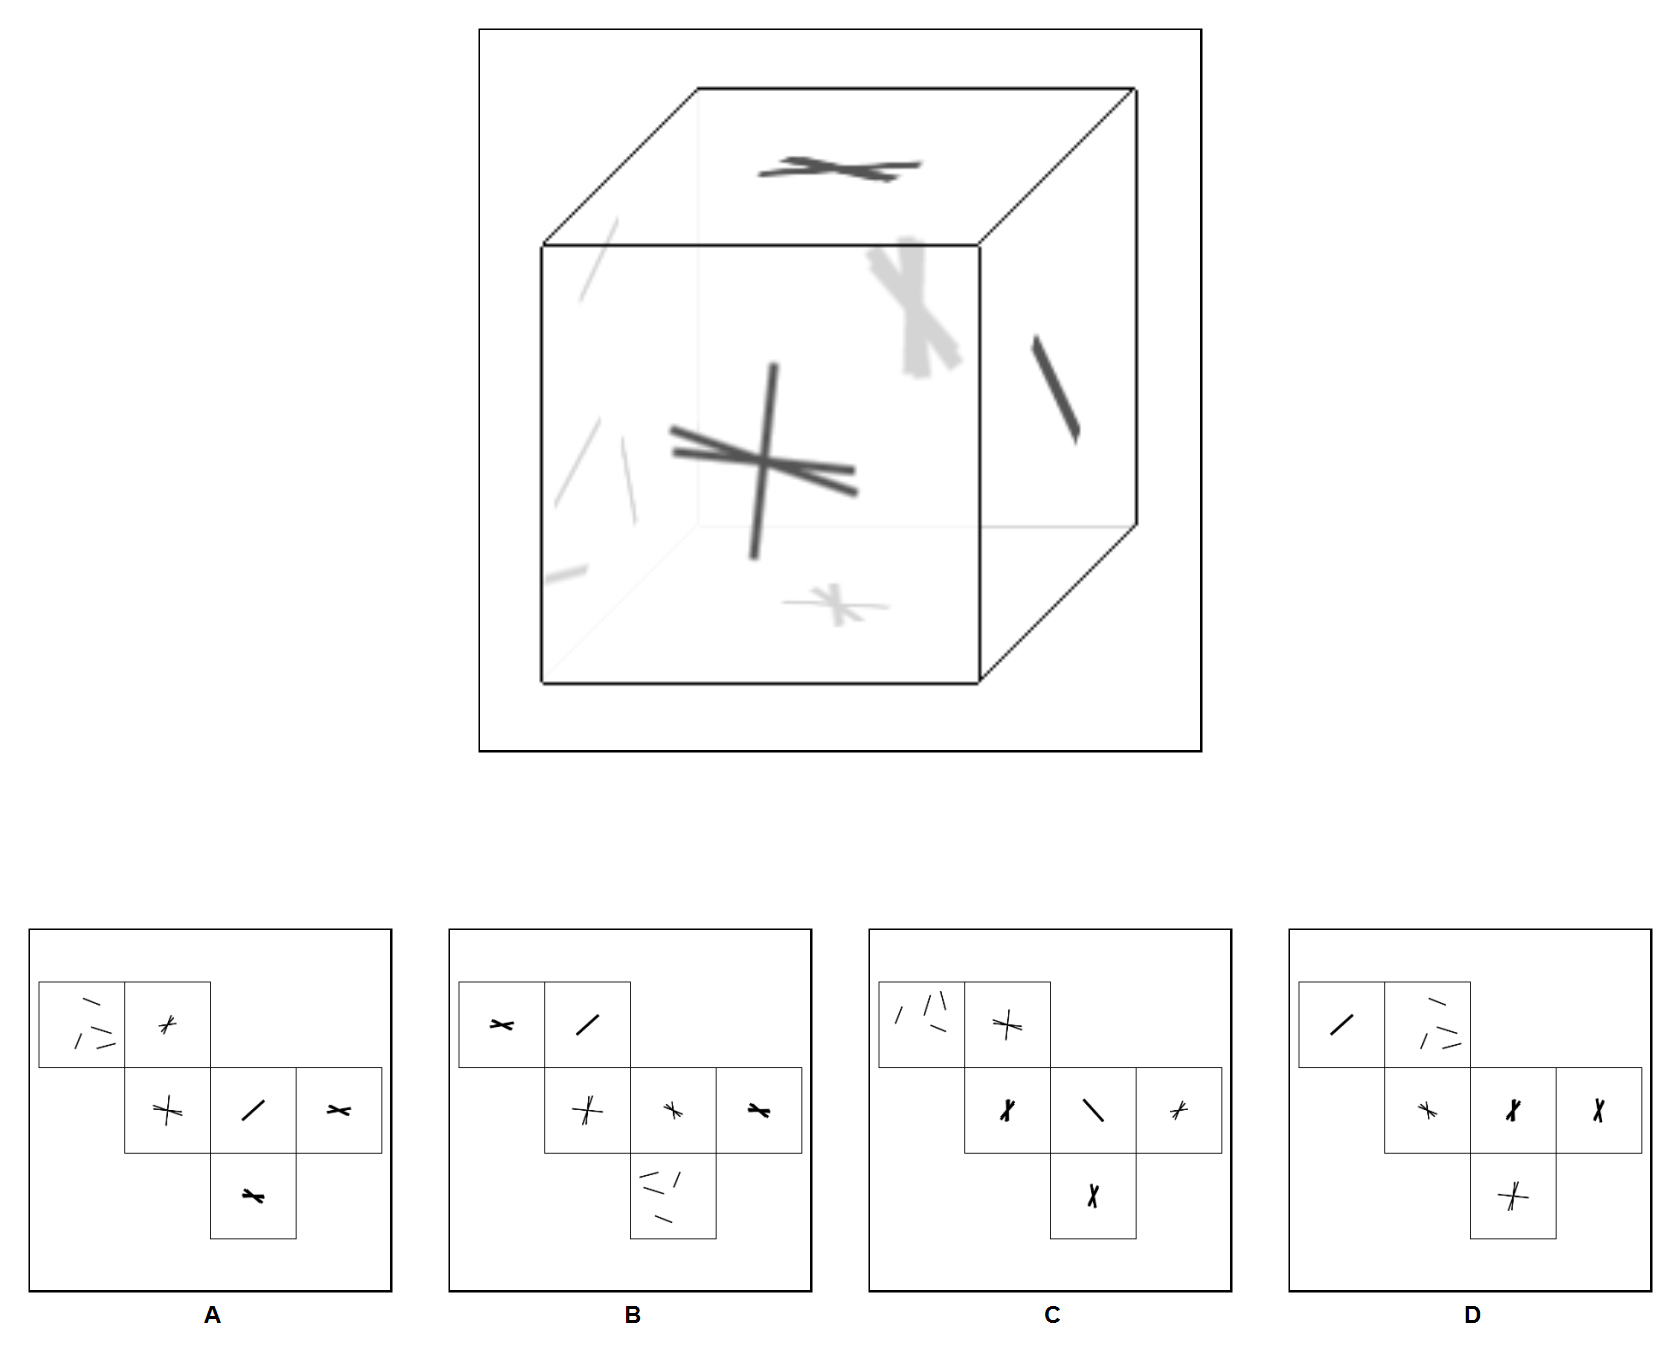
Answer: B